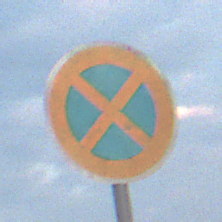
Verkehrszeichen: AbsolutesHalteverbot
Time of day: SunriseSunset
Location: Outdoor (Nature)
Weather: PartlyCloudy
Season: NotSpecified
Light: Natural